Brain MRI, t2w sequence, axial 2D slice.
Patient: age 29, sex M, weight 78 kg, height 1.78 m
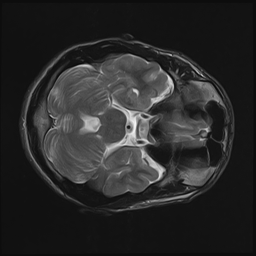